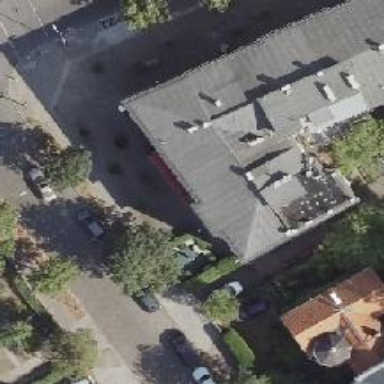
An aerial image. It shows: Pub.